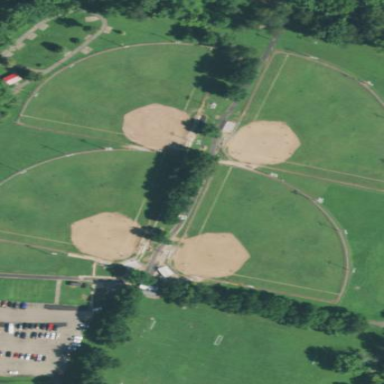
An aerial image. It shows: Baseball pitch for leisure and sports activities.